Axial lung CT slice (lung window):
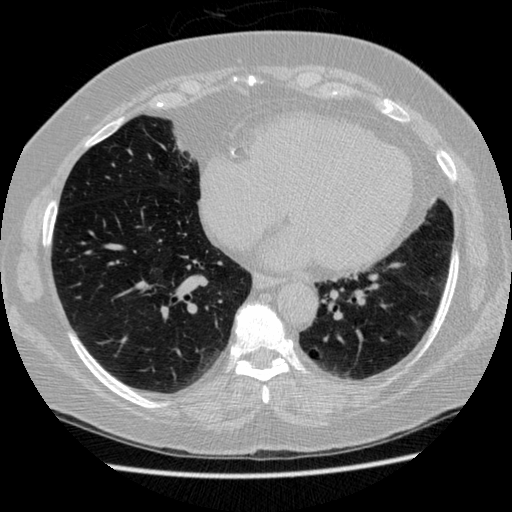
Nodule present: no